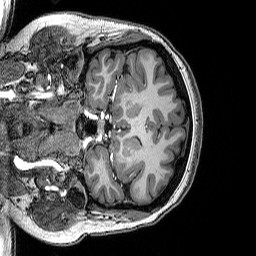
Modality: T1w
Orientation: coronal
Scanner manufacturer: siemens
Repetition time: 2.5 s
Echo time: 0.00341 s